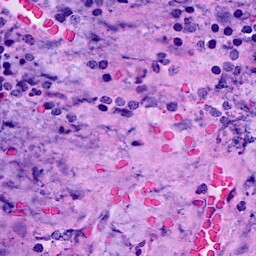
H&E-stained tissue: Breast